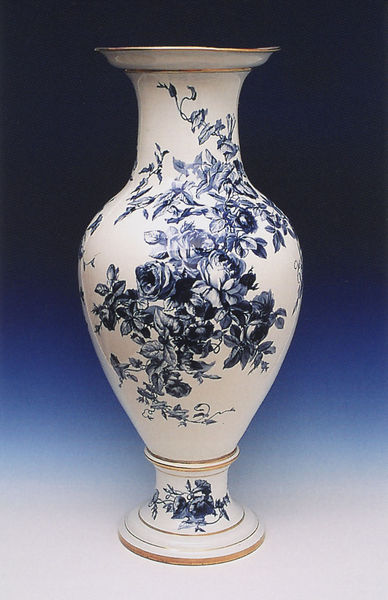
Titel: Vase
Standort: Herstellungsort: Kopenhagen, Königliche Porzellanmanufaktur (EU - Dänemark)
Institution: Nürnberg, Germanisches Nationalmuseum
Schlagwörter: blau, blätter, fuß, vogel, weiß, blume, blumen, hintergrund, blüte, blüten, rose, rosen, muster, sockel, hals, holland, vögel, gold, kelch, blatt, pflanzen, amphore, keramik, krug, ranken, vase, rand, verzierung, hoch, foto, gefäß, porzellan, geschirr, ranke, photo, china, knospen, dornen, stachel, goldrand, porzelan, porzellanmalerei, meißen, dekorativ, verlauf, arabesk, bauchig, rosenblüten, arabeske, male, delft, musster, muste, uster, weuss, vase china blau